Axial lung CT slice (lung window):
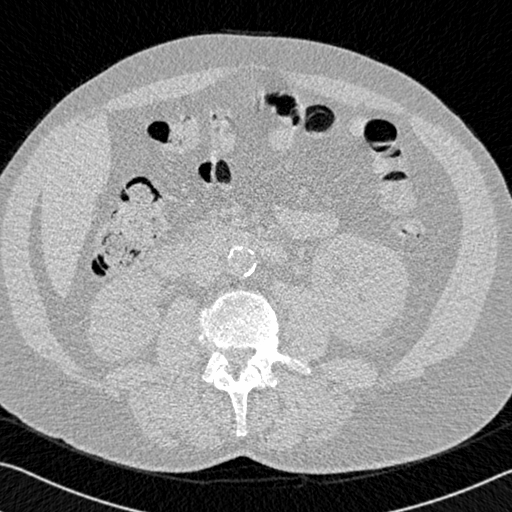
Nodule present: no